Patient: sex F, age 63
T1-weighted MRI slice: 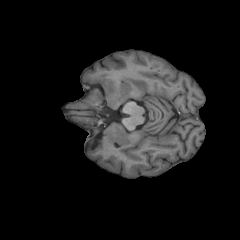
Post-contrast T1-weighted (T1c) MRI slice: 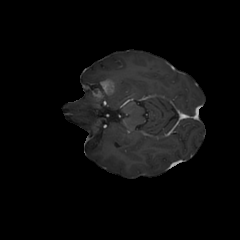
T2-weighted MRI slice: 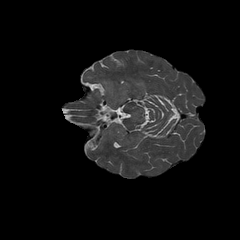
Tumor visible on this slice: yes
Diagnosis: Glioblastoma, IDH-wildtype
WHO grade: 4